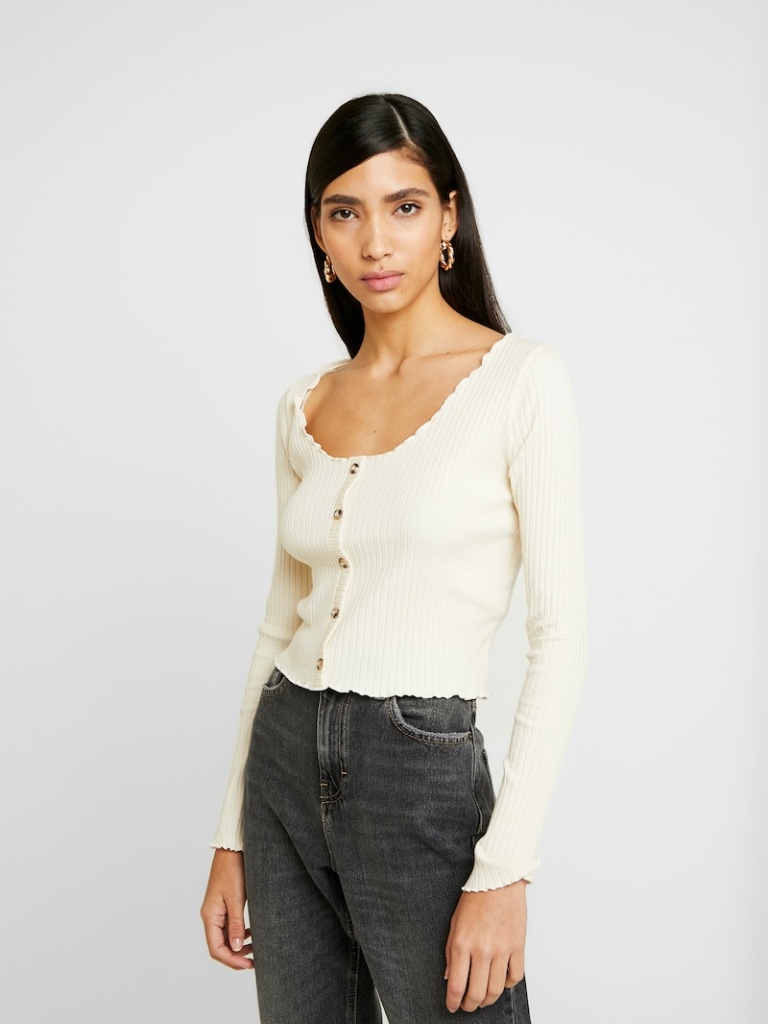
knit tight a long-sleeved with the sleeves down cropped length Untucked scoop cardigan